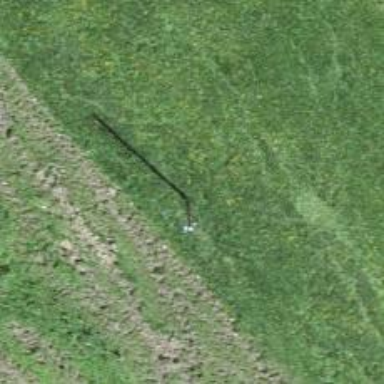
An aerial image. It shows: Power pole.